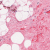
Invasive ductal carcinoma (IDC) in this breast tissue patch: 0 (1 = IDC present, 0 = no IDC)